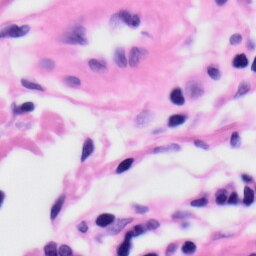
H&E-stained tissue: Skin